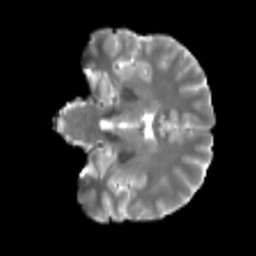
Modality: T2w
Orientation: coronal
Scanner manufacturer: siemens
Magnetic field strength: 3 T
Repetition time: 4 s
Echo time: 0.0594 s